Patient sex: F
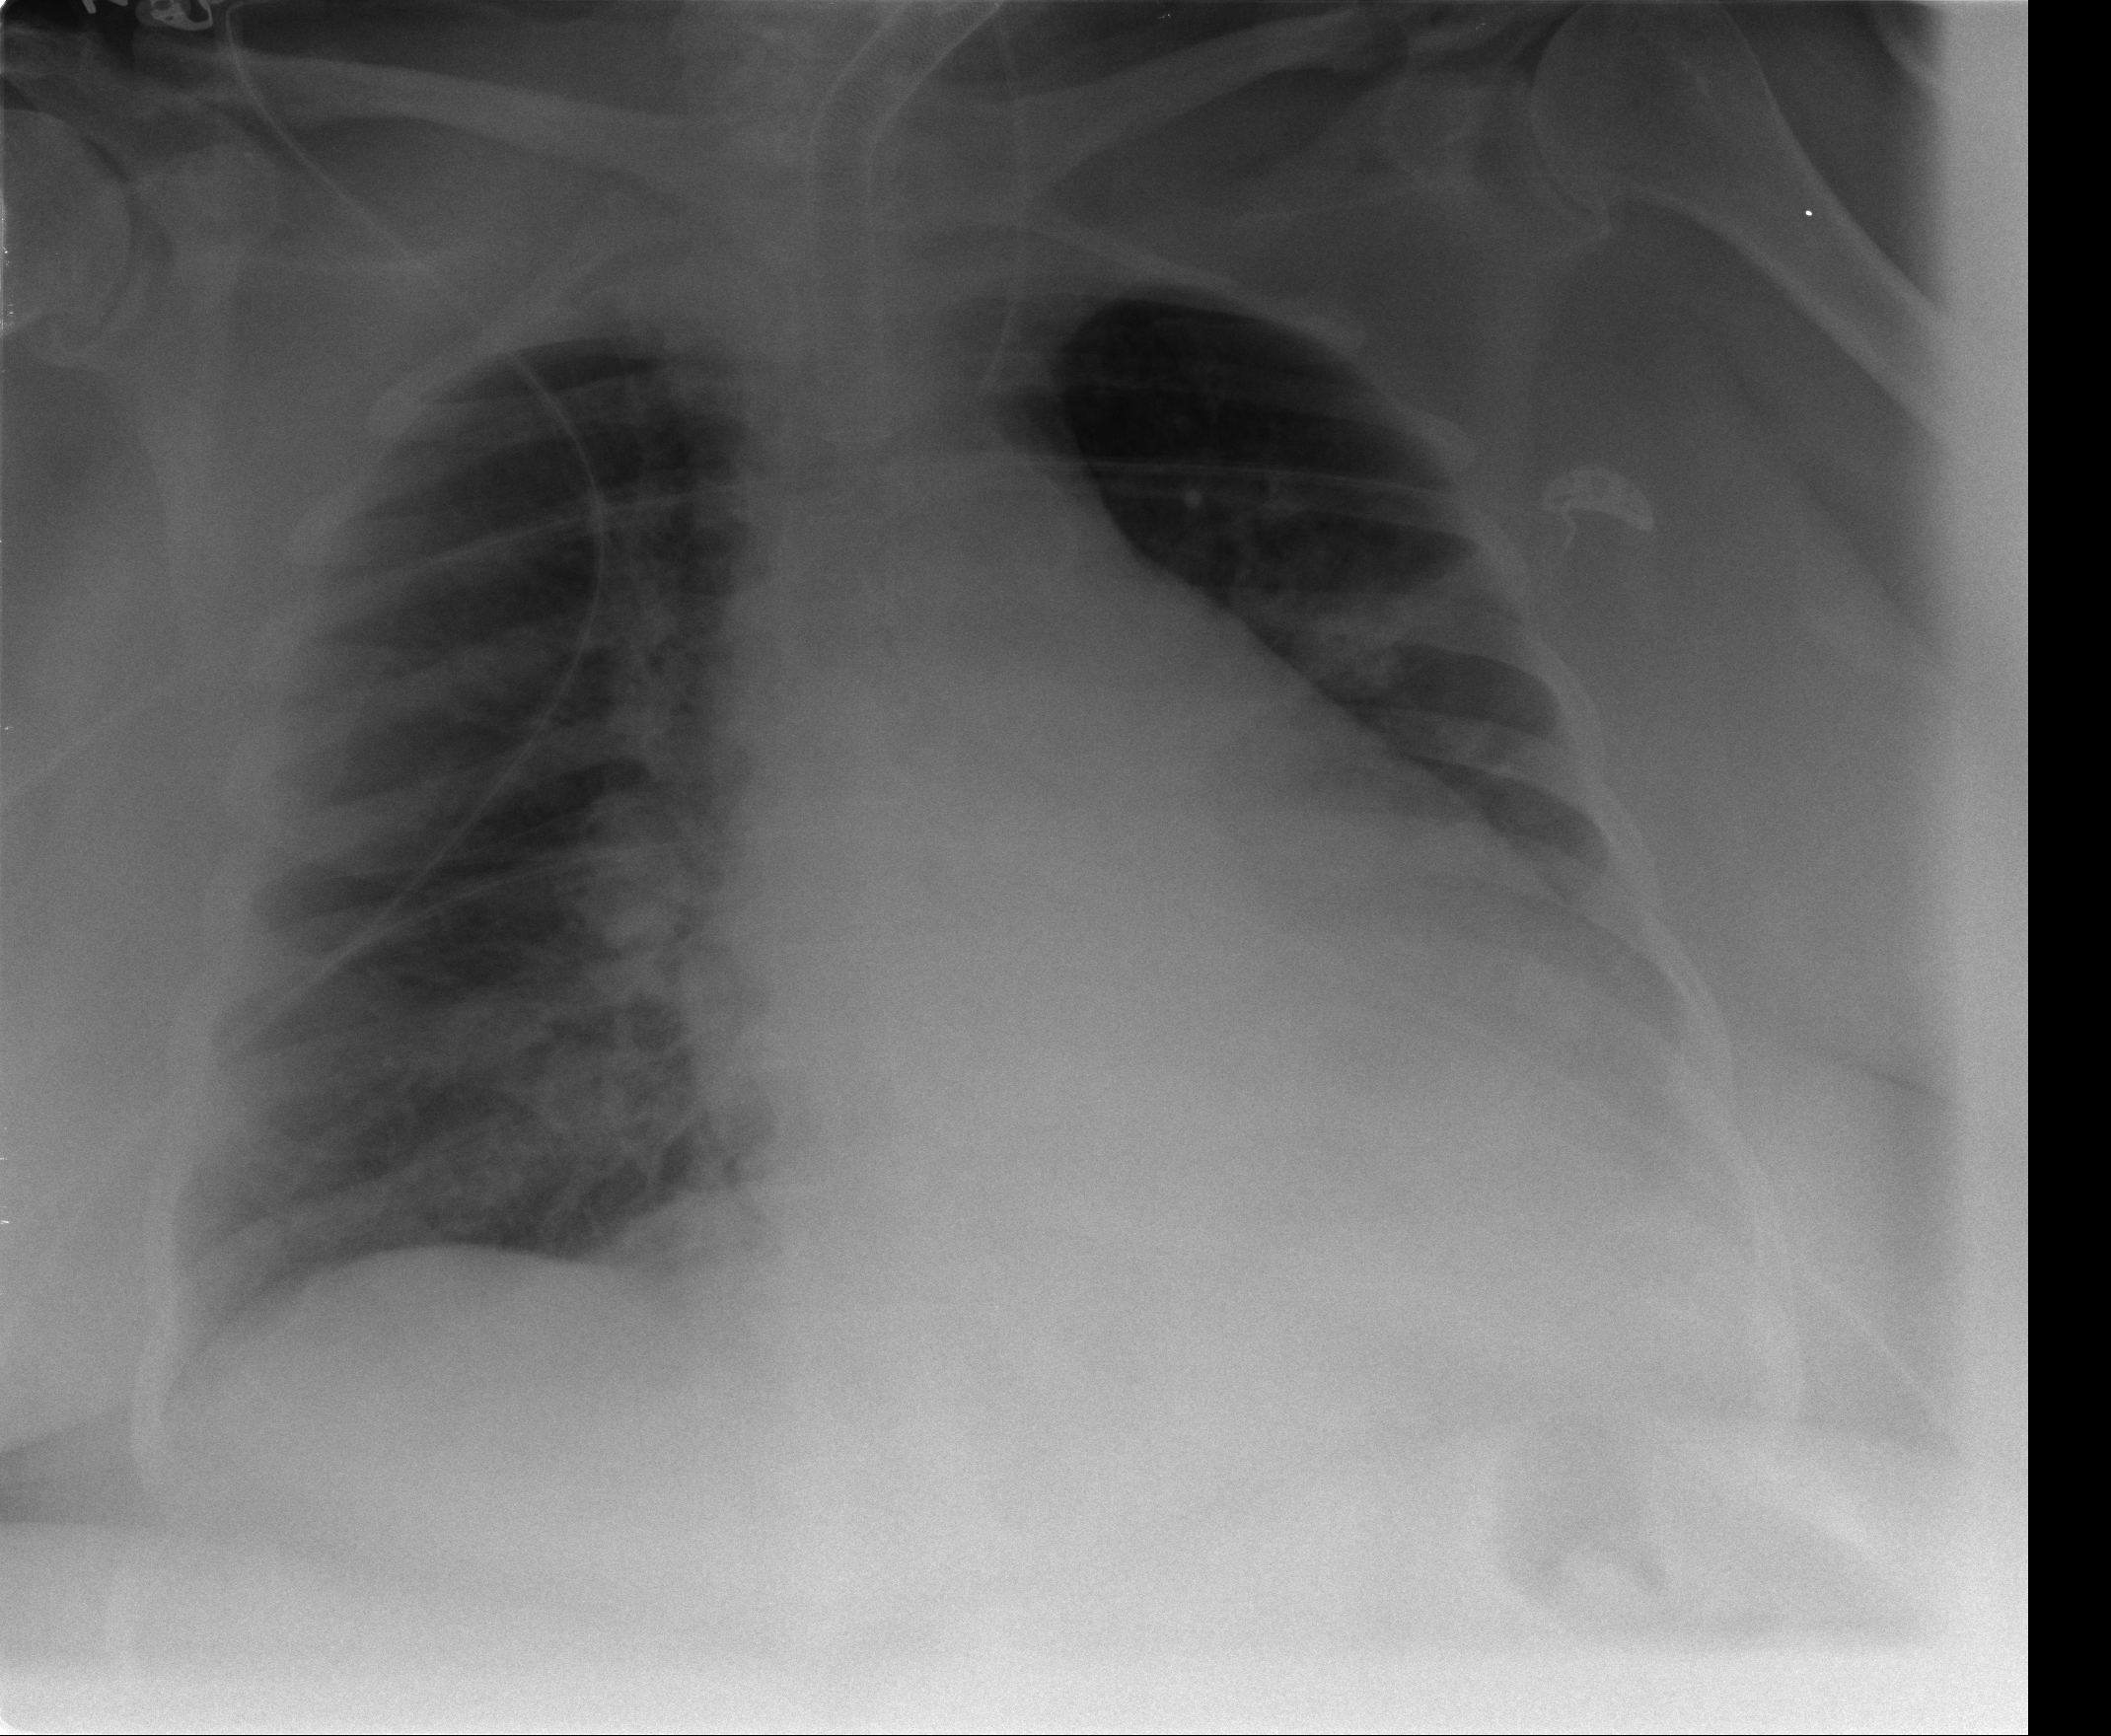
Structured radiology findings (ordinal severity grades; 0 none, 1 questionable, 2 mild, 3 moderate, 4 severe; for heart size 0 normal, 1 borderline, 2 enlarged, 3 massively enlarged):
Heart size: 3
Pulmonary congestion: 2
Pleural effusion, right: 1
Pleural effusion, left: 2
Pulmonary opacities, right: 1
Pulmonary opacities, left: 0
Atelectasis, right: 2
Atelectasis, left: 2